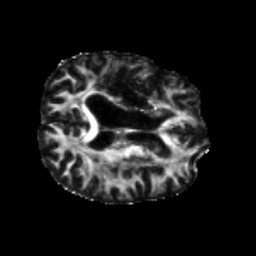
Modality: FA
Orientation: axial
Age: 60
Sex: female
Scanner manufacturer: siemens
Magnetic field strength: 3 T
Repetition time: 5.25 s
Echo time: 0.08 s